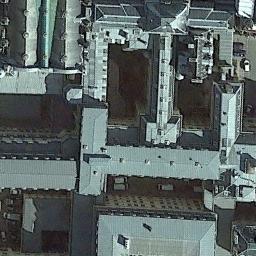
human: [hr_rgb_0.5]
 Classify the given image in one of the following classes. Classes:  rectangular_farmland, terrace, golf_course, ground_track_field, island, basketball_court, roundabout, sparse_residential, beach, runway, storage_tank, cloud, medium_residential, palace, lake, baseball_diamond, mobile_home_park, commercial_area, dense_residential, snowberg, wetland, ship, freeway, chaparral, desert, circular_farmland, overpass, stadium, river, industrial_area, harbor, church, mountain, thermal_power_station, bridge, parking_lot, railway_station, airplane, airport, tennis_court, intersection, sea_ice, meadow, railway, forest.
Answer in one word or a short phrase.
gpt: palace